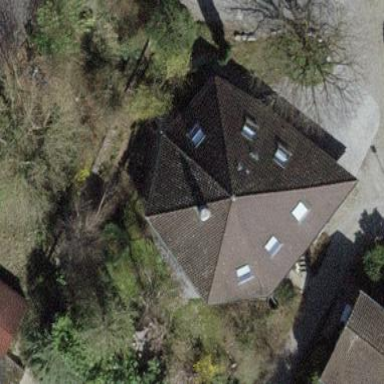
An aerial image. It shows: Building with tiled roof.